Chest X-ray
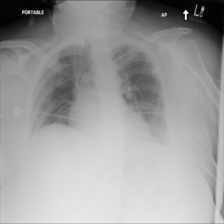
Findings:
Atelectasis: negative
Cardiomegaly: negative
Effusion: negative
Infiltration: negative
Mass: negative
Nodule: negative
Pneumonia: negative
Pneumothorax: negative
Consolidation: negative
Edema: negative
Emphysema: negative
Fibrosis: negative
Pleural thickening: negative
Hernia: negative